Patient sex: M
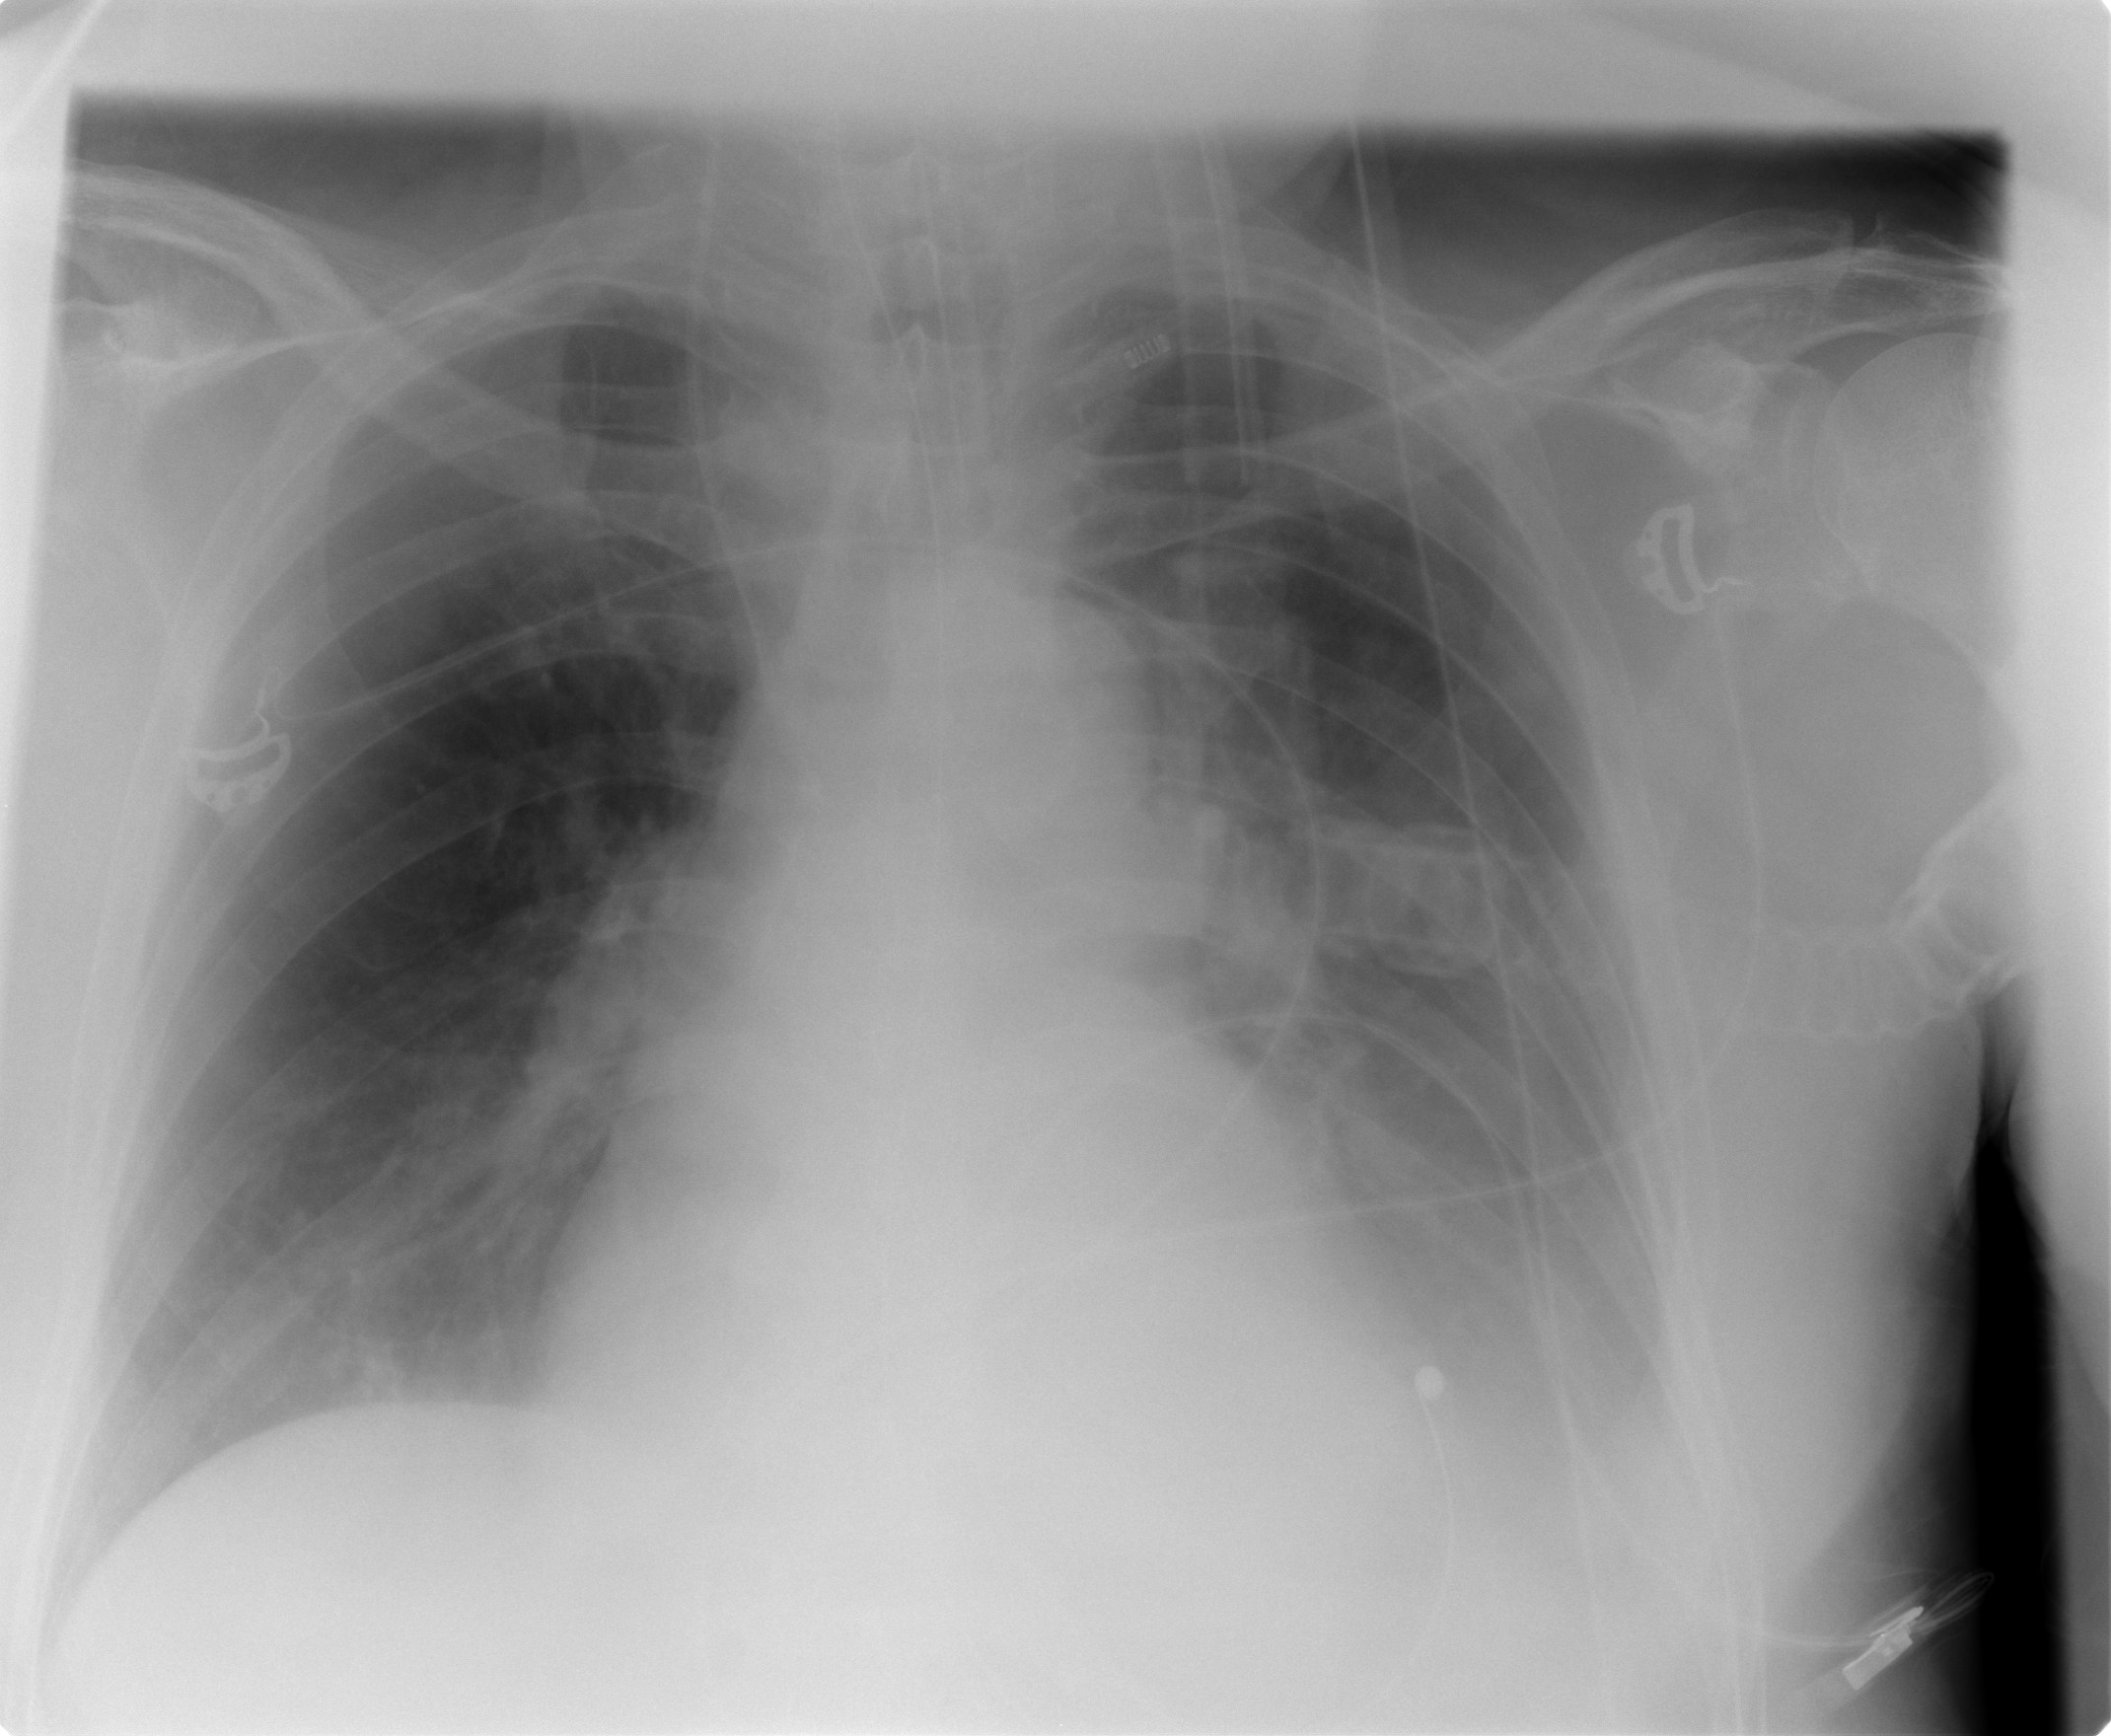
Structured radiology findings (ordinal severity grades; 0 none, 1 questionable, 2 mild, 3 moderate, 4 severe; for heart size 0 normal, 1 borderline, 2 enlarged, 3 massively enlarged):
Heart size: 2
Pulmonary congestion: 0
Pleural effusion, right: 2
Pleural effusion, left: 3
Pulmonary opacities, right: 0
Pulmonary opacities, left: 0
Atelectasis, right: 2
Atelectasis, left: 2